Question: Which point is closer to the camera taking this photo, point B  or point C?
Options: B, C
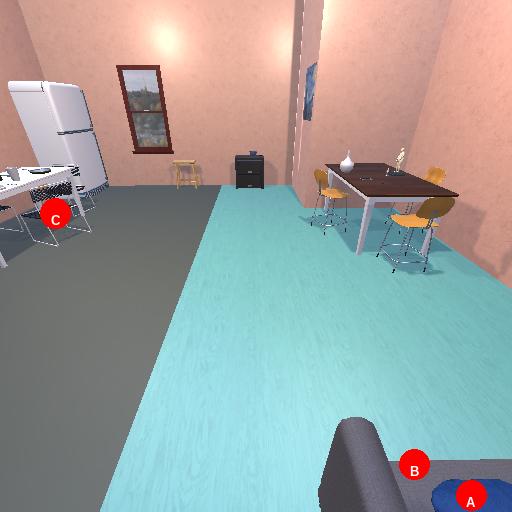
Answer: B